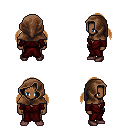
a pixel art fantasy rpg character, male body template, human, dark skin, red robe, teal pants, brown twin-tailed hairstyle, cloth hood, maroon shoes, four views (front, back, left, right), 2x2 character sprite sheet, small pixel art, hard edges, no anti-aliasing